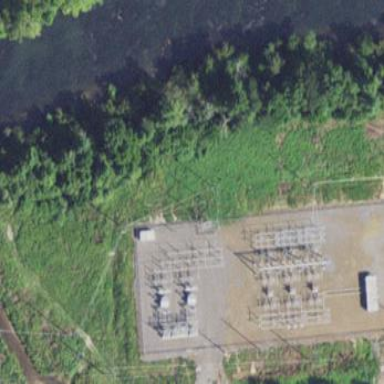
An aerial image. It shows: Distribution substation surrounded by fence.